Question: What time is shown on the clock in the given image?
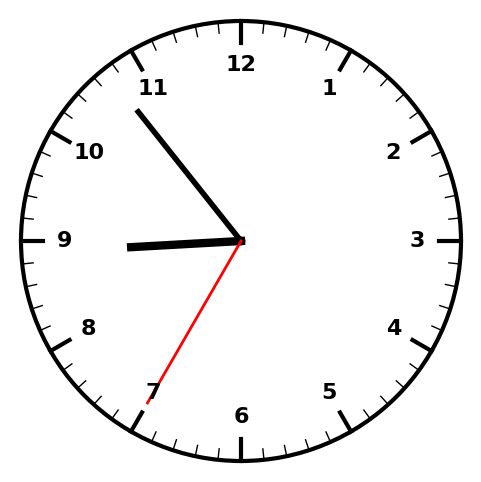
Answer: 08:53:35